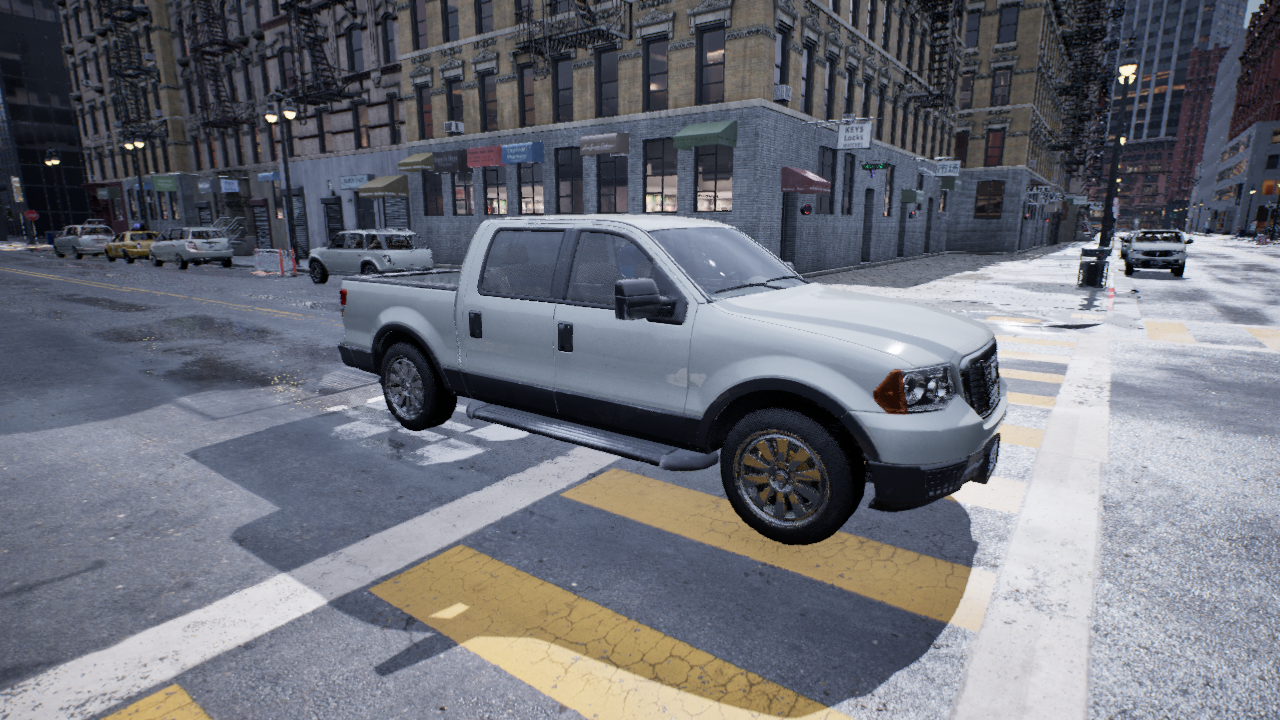
Venue: residential
Lighting: overcast
Vehicle rig: pickup